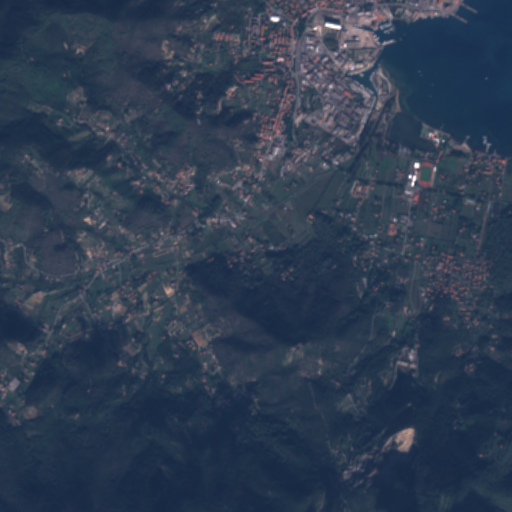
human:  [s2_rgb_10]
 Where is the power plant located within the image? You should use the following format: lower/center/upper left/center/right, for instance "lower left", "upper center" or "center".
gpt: The power plant is located in the upper right of the image.
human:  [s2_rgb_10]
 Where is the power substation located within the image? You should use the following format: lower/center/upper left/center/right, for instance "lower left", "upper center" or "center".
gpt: The power substation is located in the upper right of the image.
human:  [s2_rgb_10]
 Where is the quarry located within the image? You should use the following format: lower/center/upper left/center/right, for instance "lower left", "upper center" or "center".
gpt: The quarry is located in the lower right of the image.
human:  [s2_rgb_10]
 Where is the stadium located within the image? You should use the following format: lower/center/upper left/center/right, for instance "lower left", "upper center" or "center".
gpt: The stadium is located in the upper right of the image.
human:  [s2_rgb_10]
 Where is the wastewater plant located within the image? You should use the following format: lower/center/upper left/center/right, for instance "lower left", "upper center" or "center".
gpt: The wastewater plant is located in the upper right of the image.
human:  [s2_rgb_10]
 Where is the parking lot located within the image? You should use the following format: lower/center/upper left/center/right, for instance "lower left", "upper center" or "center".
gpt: There is no parking lot in the image.